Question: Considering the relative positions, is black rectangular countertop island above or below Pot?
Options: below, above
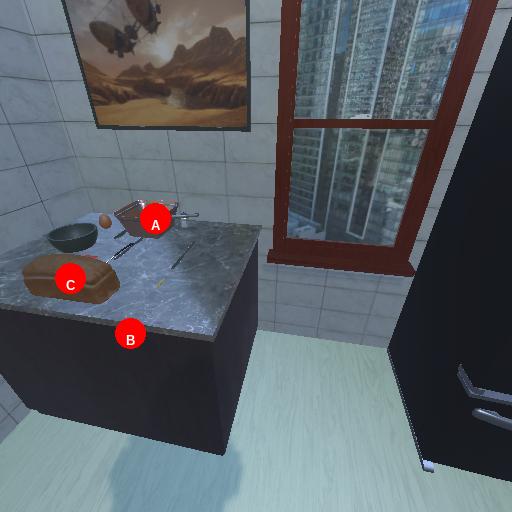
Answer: below